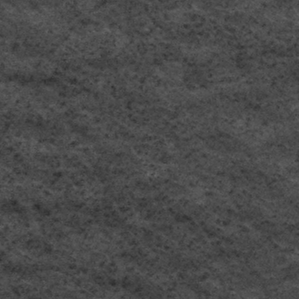
Label: frost